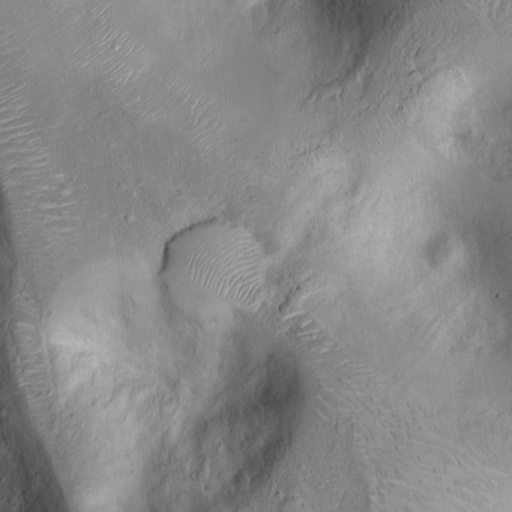
Classes present: Background, Cone